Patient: sex M, age 47
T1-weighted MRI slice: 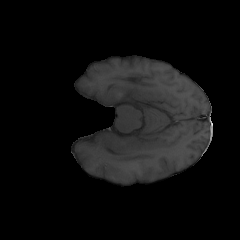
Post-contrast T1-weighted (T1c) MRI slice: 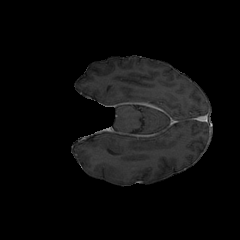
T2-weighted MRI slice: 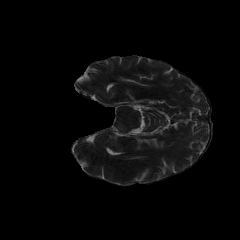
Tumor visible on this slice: yes
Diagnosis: Astrocytoma, IDH-wildtype
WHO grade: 3